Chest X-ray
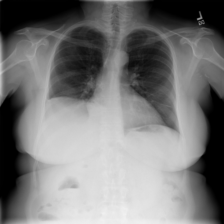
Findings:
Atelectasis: negative
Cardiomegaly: negative
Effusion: negative
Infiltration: negative
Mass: negative
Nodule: negative
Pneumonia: negative
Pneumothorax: negative
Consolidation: negative
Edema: negative
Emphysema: negative
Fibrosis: negative
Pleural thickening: negative
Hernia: negative